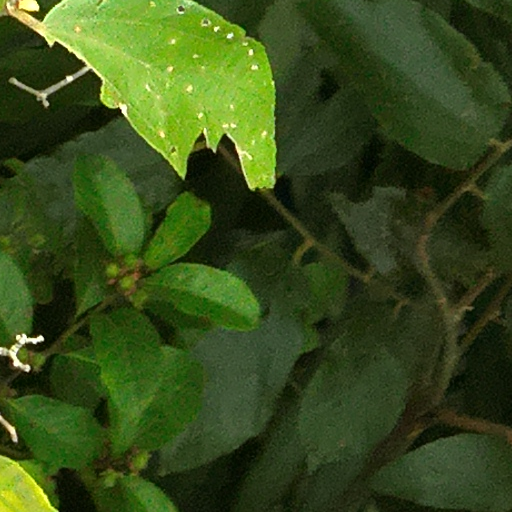
Species: Luehea seemannii
GBIF accepted scientific name: Luehea seemannii
Crown area (m\u00b2): 117.193